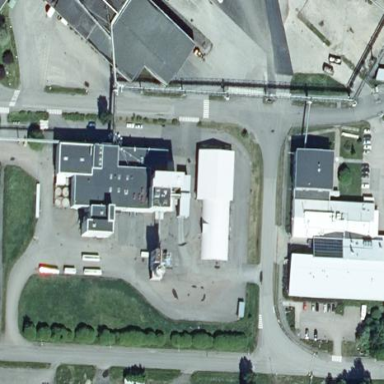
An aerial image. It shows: Industrial building.